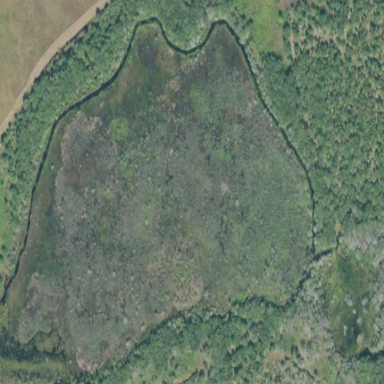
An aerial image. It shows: Marsh wetland.